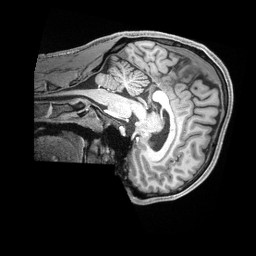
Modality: T1w
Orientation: sagittal
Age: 22
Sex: male
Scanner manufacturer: siemens
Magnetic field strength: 3 T
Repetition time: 2.4 s
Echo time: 0.00226 s